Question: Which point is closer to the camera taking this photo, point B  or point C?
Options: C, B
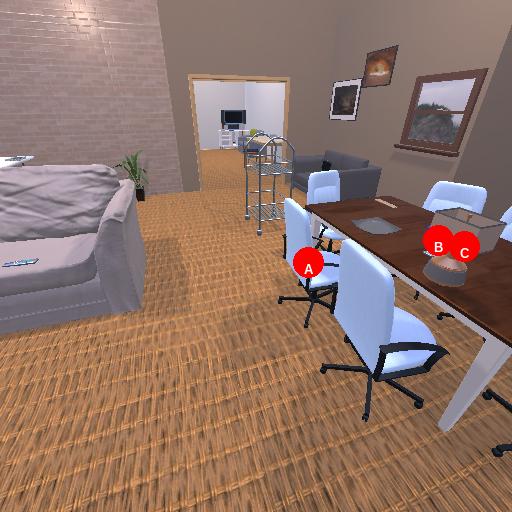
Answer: C